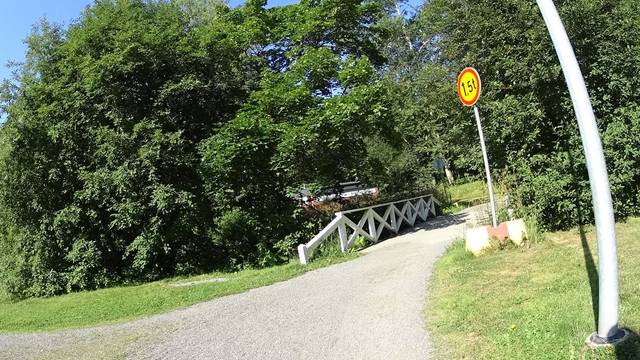
Region: Finland
Coordinates: 61.008, 24.454